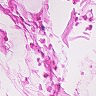
Metastatic tissue present: no